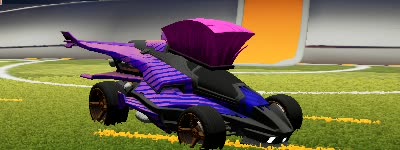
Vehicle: aftershock